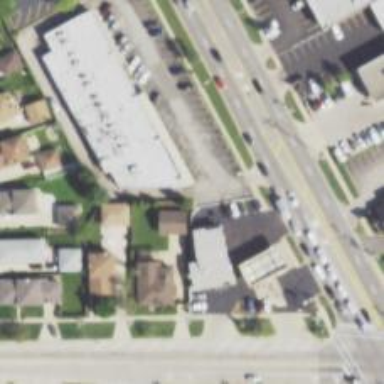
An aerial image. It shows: Alleyway designated as service road.